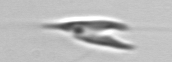
Label: Chrysochromulina_lanceolata